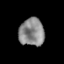
Tissue: prostate
Cell type: Myeloid cells
Senescence score: 0.3105
Nuclear area (px): 687
Mean DAPI intensity: 137.374